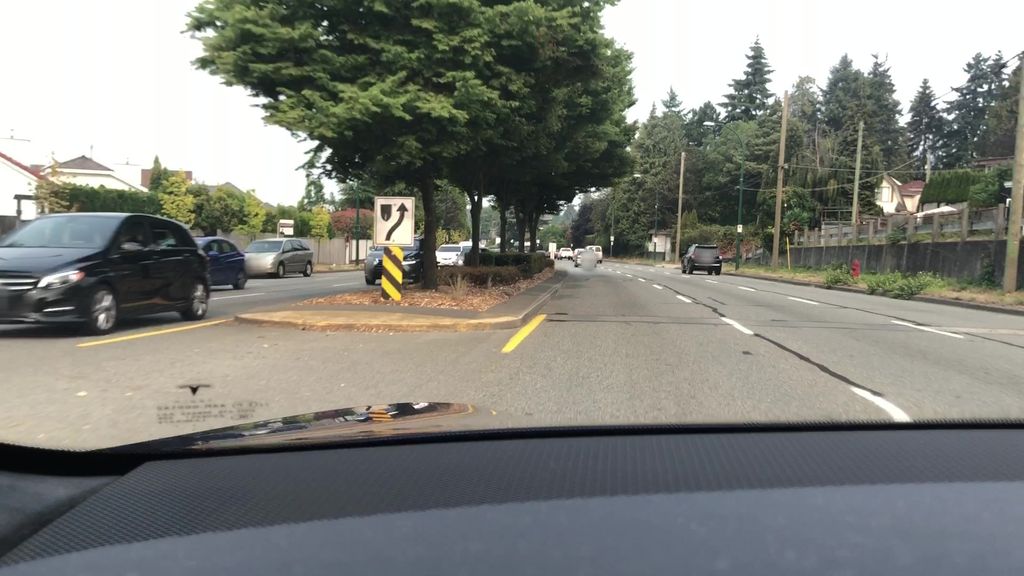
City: vancouver